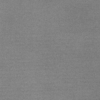
Label: dusty